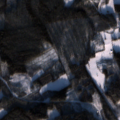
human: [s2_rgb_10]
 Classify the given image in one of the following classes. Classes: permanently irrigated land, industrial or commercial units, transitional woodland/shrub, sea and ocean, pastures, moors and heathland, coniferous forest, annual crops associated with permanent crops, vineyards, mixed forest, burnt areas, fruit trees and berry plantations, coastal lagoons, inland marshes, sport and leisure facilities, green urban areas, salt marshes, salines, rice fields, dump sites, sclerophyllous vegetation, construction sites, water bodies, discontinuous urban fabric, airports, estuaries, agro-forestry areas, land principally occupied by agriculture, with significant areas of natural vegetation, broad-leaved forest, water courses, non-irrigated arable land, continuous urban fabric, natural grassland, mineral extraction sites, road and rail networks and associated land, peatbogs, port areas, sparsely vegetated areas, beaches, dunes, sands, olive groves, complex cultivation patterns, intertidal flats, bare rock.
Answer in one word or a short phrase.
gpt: land principally occupied by agriculture, with significant areas of natural vegetation, coniferous forest, mixed forest